Question: I have a UISearchBar set to the nav bar's titleView. When I push segue to the next view controller, it fades away to the left correctly. However, when hitting back and returning to the original view it tries to animate it and looks horrible.
Here's a screenshot of the animation happening when I hit back.

I'm not sure exactly how to get rid of this... any ideas?
Edit: I think it might have to do with the background image of the search bar.
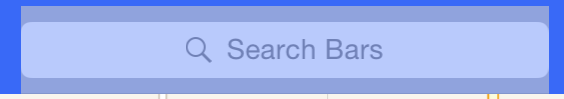
Answer: This somehow fixed it.
'''
searchBar.backgroundImage = getImageWithColor(blue, size: CGSize(width: 100, height: 50))
func getImageWithColor(color: UIColor, size: CGSize) -> UIImage {
var rect = CGRectMake(0, 0, size.width, size.height)
UIGraphicsBeginImageContextWithOptions(size, false, 0)
color.setFill()
UIRectFill(rect)
var image: UIImage = UIGraphicsGetImageFromCurrentImageContext()
UIGraphicsEndImageContext()
return image
}
'''